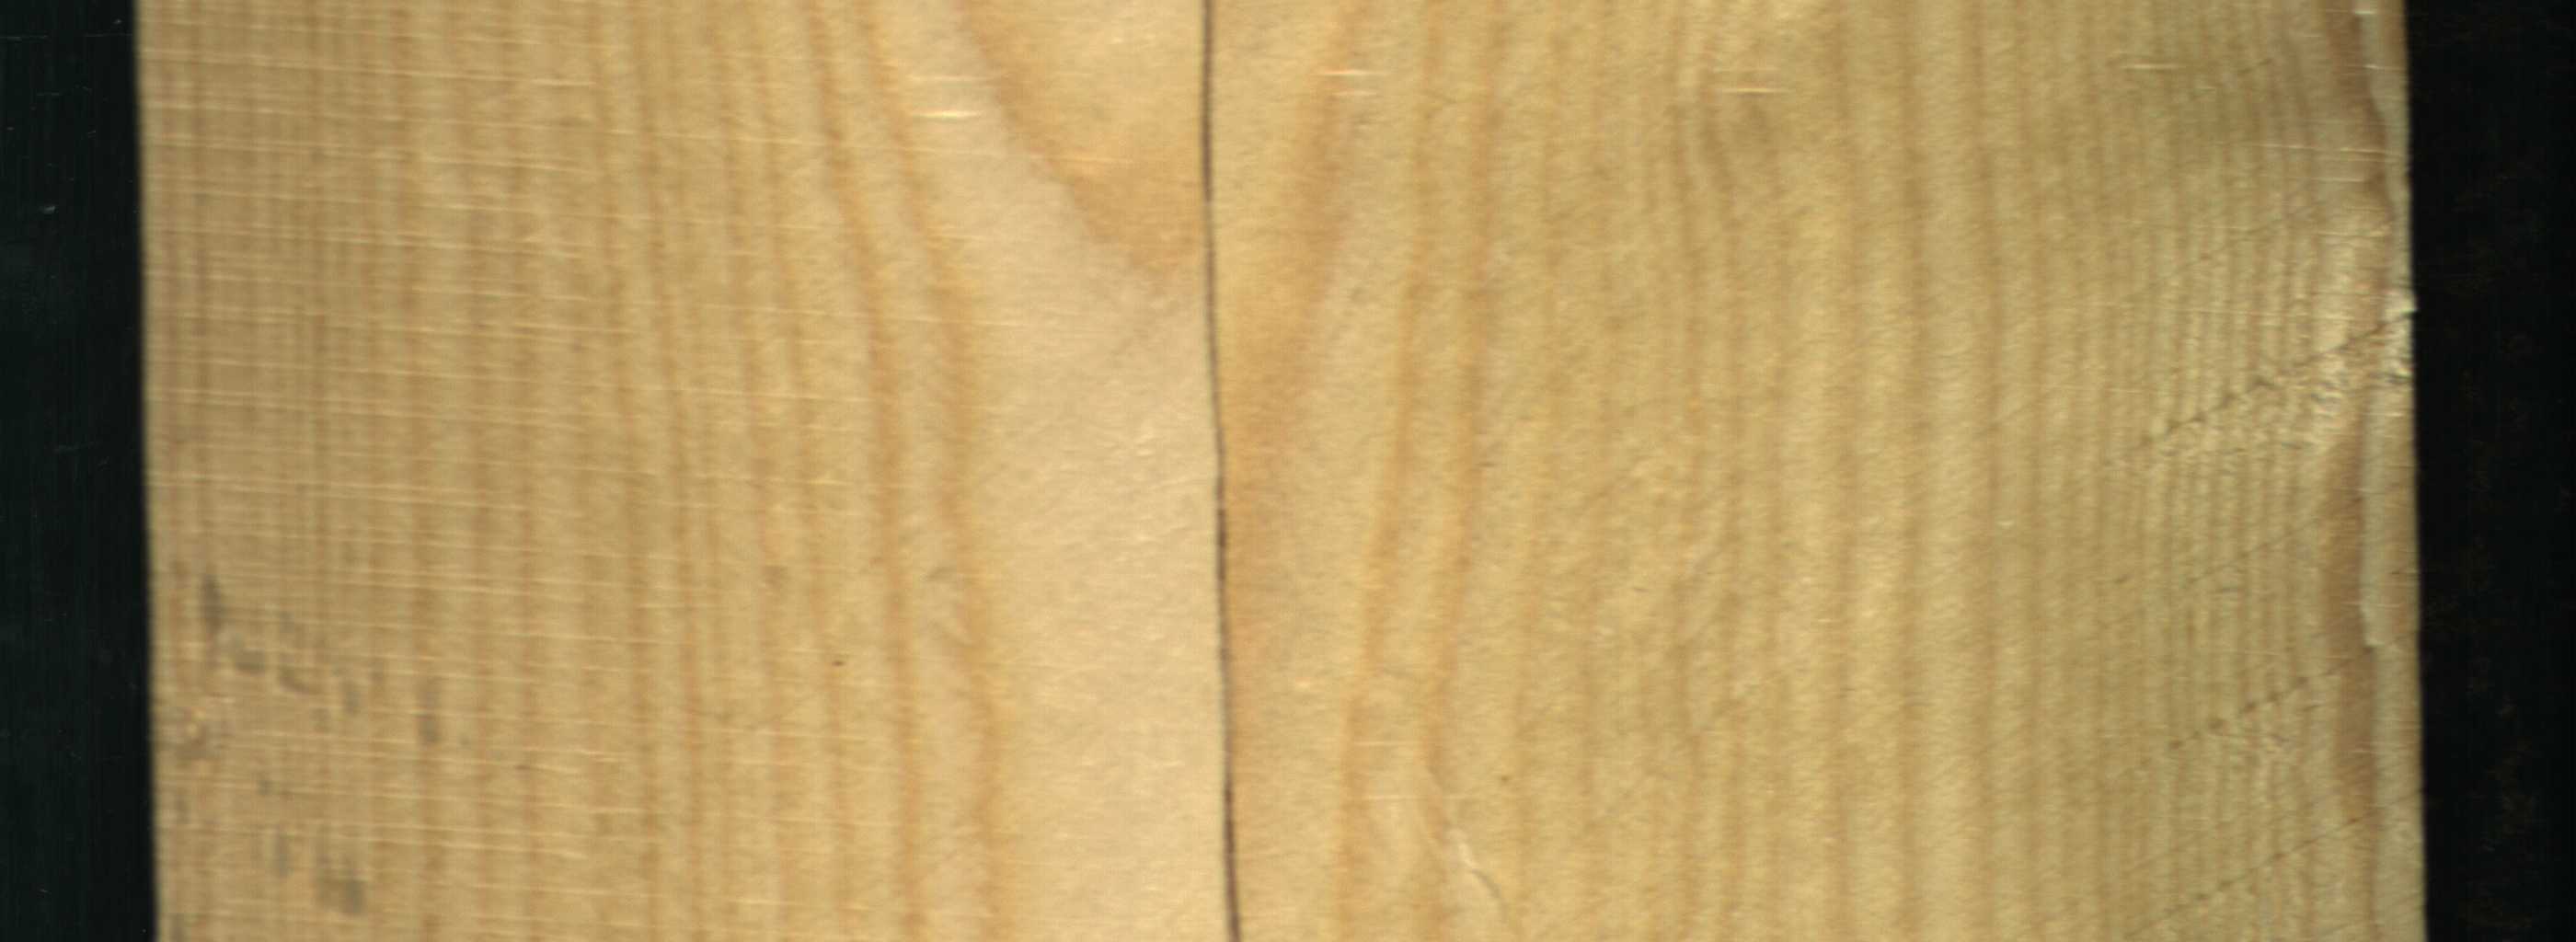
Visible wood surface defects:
Crack